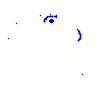
Particle: proton